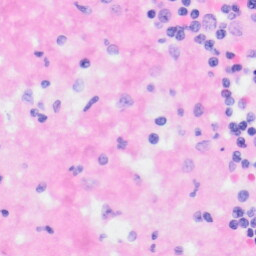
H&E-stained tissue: Kidney